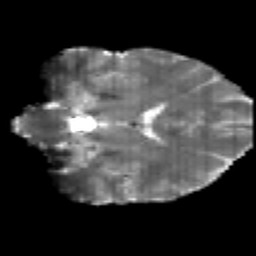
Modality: T2w
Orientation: coronal
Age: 18
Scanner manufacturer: siemens
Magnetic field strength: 3 T
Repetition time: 2.2 s
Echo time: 0.084 s